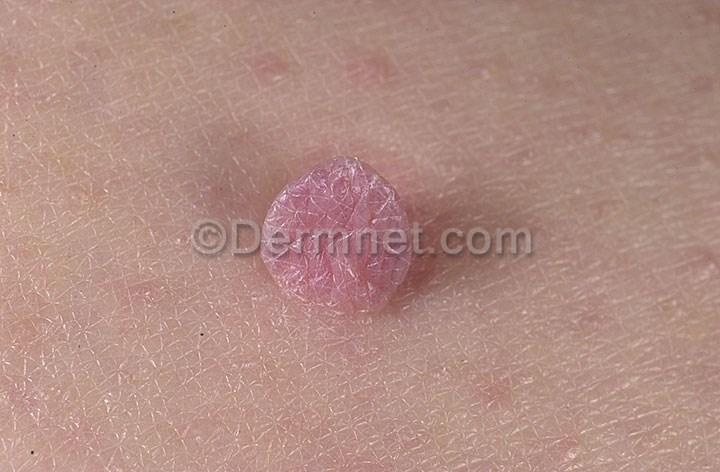
Disease: Melanoma Skin Cancer Nevi and Moles